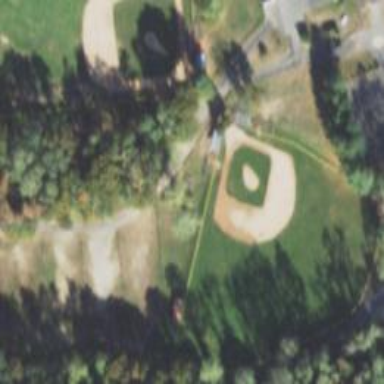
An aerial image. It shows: Baseball pitch for leisure land activities.